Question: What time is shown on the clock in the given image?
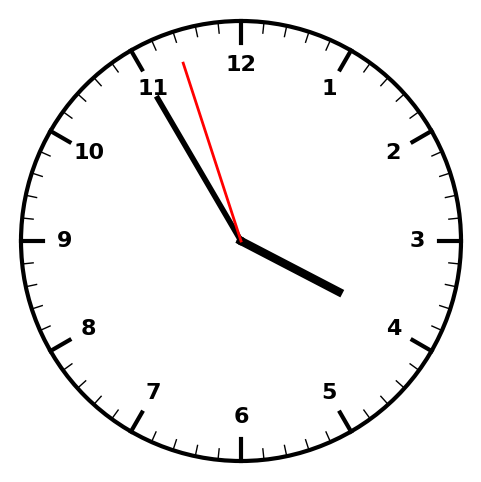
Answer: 03:54:57